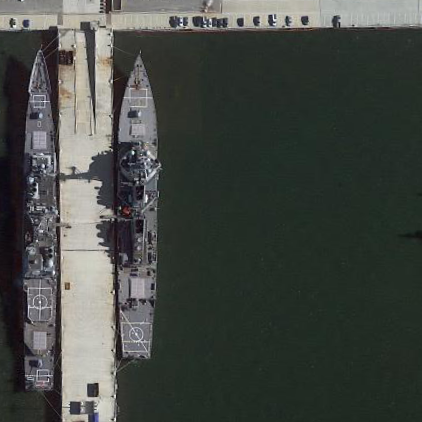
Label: destroyer